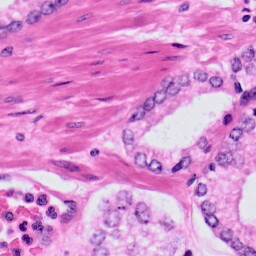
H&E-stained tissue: Prostate